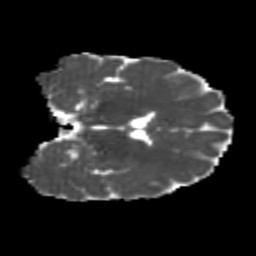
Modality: MD
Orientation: coronal
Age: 23
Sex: male
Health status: healthy
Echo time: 0.074 s